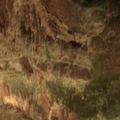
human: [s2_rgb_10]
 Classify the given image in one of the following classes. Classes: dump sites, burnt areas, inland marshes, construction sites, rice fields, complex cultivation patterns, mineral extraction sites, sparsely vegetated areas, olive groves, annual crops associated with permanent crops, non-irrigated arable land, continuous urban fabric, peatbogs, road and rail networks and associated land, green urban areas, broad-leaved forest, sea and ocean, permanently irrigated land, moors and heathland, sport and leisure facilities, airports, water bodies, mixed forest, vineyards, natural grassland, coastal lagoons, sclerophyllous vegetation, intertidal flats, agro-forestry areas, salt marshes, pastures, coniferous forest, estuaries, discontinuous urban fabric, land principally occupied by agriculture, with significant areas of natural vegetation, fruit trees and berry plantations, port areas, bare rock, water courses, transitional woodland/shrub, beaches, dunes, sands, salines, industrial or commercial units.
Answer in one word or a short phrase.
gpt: natural grassland, moors and heathland, sparsely vegetated areas